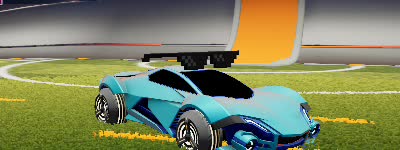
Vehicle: werewolf